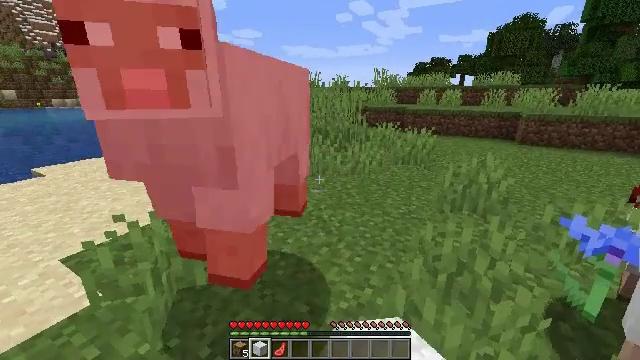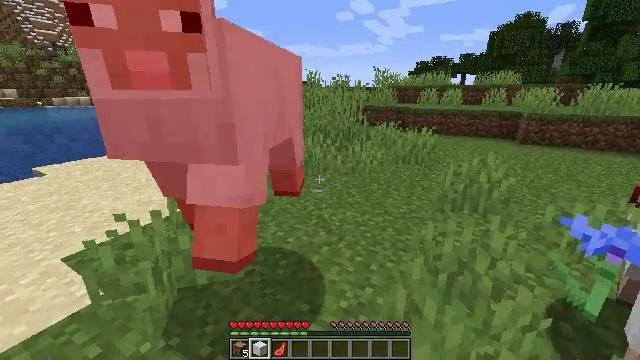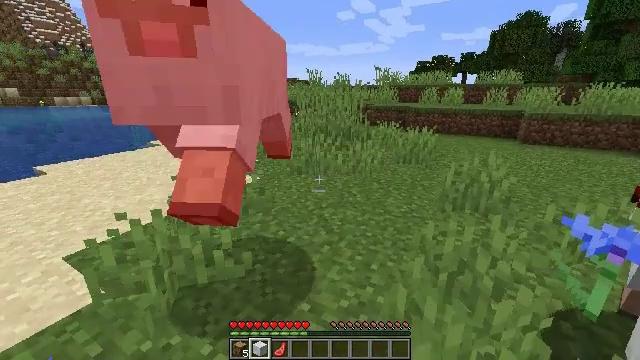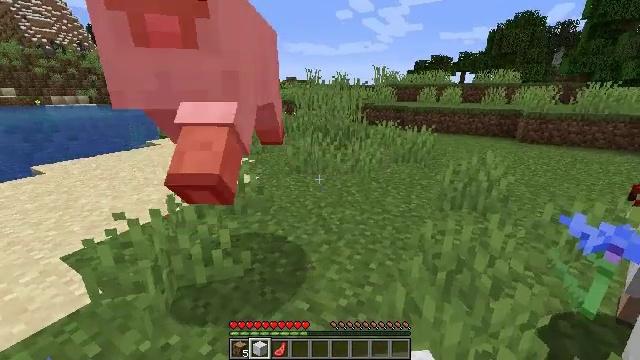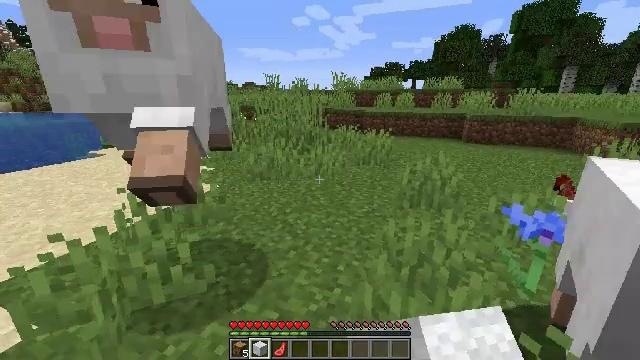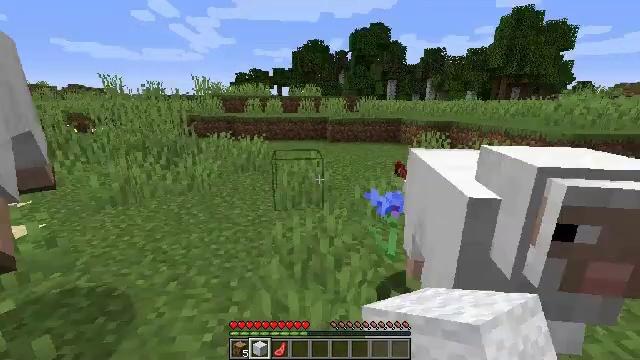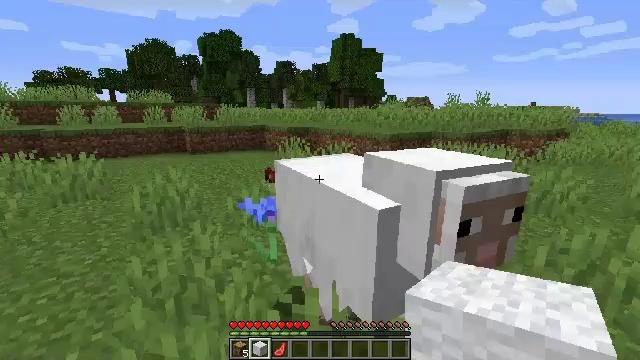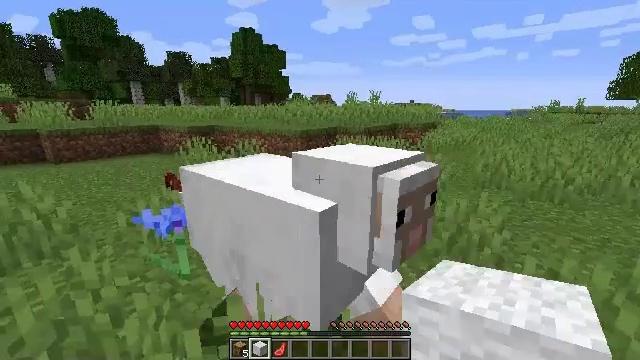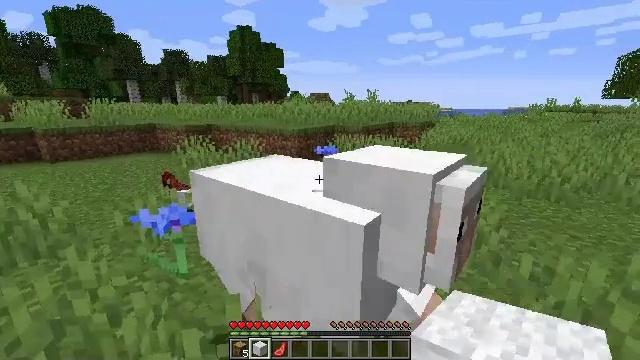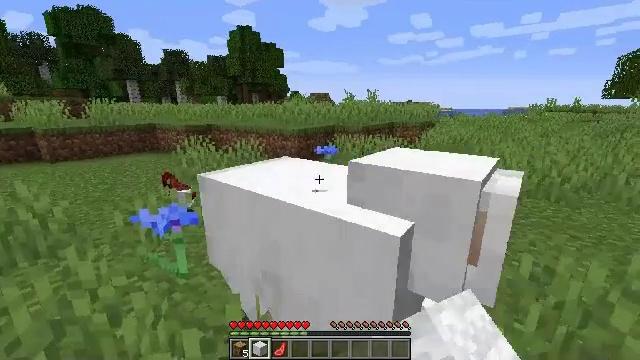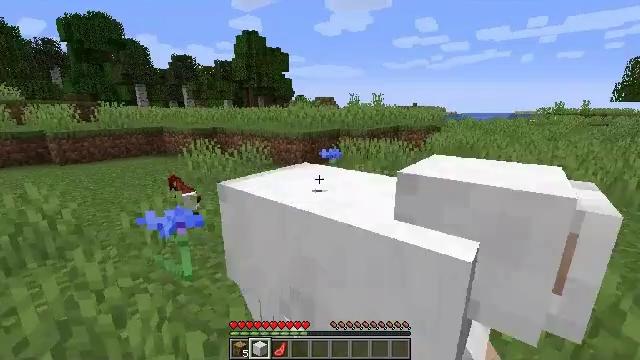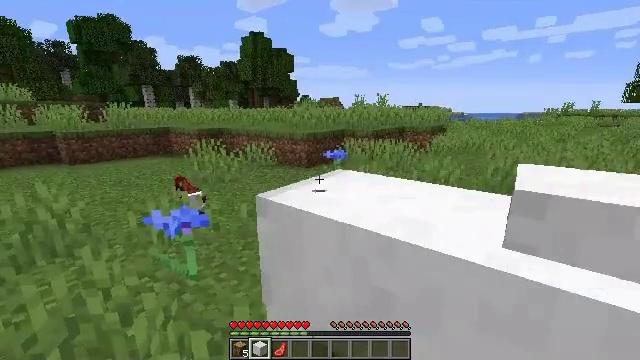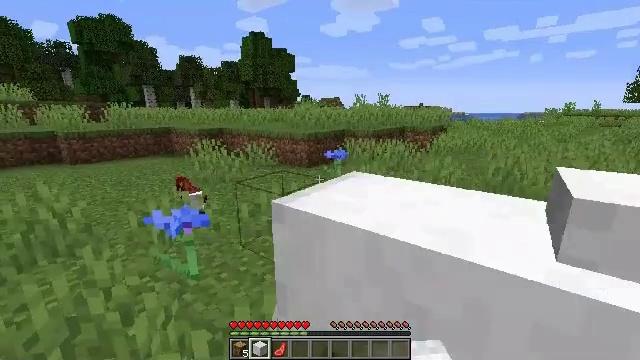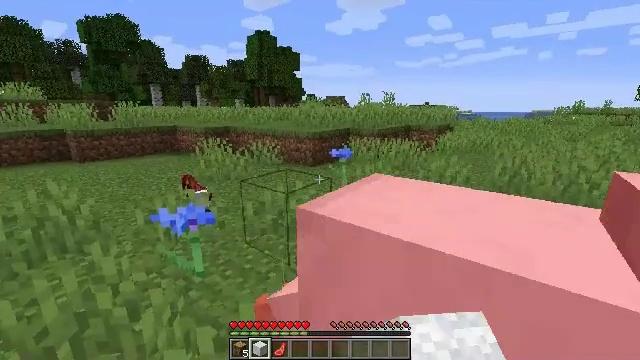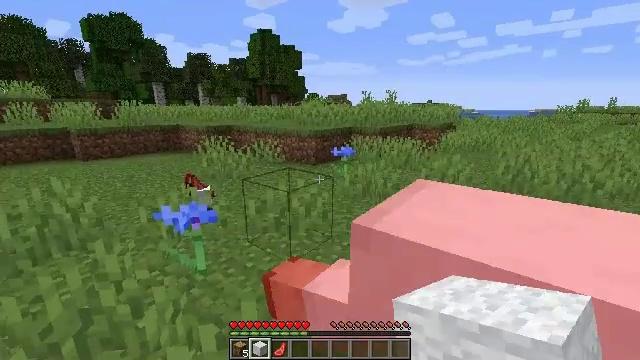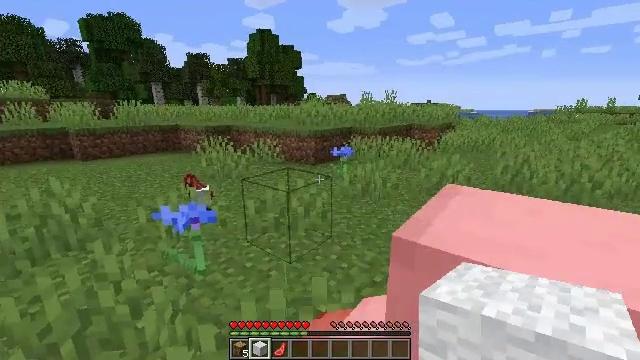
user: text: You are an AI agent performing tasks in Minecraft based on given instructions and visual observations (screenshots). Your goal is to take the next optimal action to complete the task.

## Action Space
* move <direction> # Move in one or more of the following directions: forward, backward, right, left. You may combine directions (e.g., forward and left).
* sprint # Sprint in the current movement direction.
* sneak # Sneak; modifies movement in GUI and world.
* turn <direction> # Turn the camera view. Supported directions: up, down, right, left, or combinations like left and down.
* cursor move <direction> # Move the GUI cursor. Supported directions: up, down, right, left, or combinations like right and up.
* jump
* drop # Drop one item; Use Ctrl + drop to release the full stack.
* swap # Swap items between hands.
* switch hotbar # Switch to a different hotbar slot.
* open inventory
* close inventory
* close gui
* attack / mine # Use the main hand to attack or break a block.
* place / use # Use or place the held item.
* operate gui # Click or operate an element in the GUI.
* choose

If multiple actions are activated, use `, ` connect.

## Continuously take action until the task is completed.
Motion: motion action
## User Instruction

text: Clear the ground by mining grass.
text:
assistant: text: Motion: attack / mine
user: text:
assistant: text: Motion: no_op
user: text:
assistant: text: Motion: no_op
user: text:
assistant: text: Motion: turn right and up
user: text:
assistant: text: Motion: turn right and up
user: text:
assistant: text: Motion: turn right and up
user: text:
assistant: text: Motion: turn right
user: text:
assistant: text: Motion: attack / mine
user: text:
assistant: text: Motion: attack / mine
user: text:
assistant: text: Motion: turn left, attack / mine
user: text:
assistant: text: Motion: turn left
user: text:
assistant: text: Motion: no_op
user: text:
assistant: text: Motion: turn left
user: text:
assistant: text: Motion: no_op
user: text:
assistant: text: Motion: no_op
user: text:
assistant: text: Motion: turn right and down
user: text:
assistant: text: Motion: turn right and down
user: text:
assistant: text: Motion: turn right and down
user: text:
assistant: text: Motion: turn right
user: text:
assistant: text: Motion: no_op
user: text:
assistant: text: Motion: turn right
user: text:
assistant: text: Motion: turn right
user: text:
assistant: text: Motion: turn right and down
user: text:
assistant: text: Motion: turn right and down, attack / mine
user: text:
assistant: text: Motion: turn right, attack / mine
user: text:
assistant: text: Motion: turn right and up, attack / mine
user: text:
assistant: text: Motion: no_op
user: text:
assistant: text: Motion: attack / mine
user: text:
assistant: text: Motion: attack / mine
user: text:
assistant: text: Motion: attack / mine